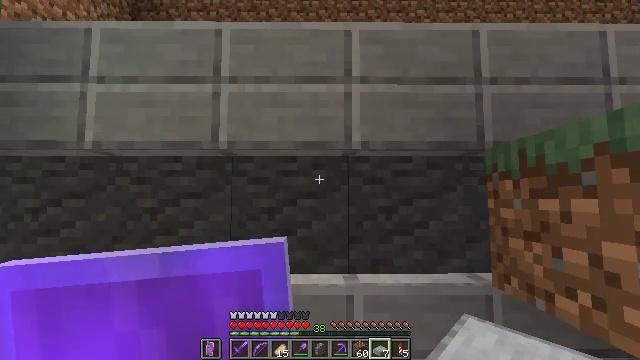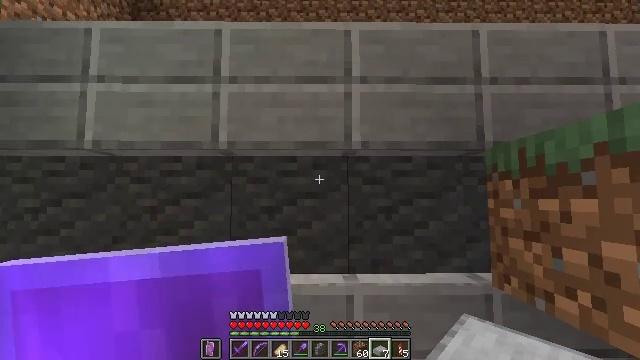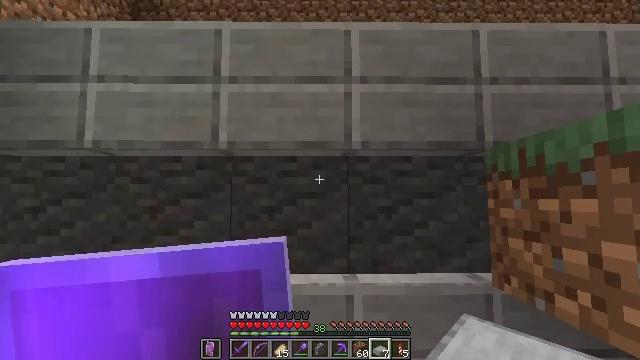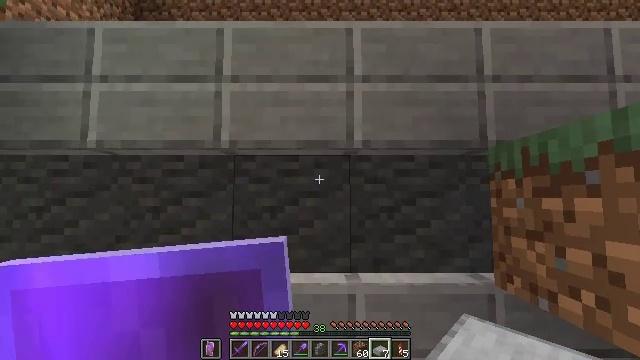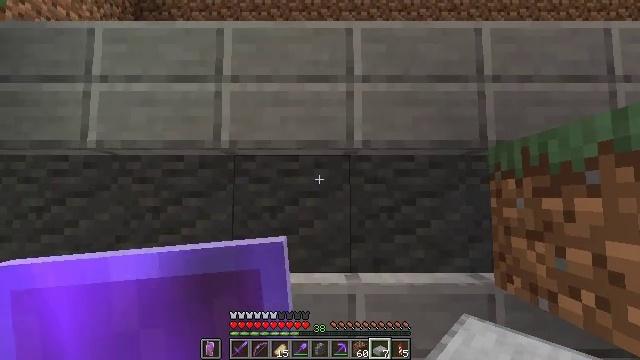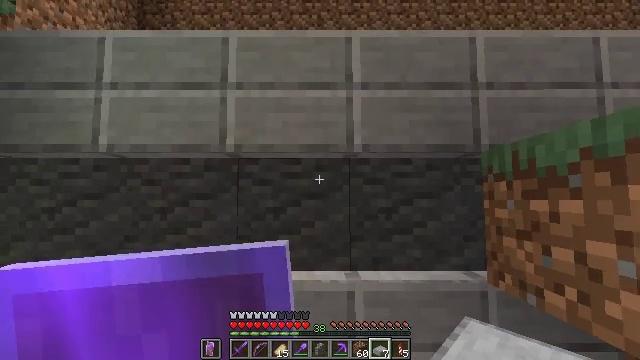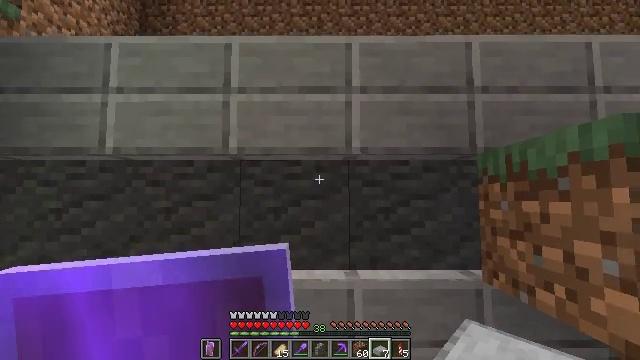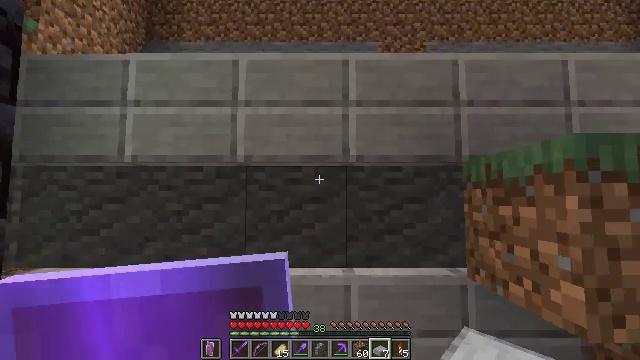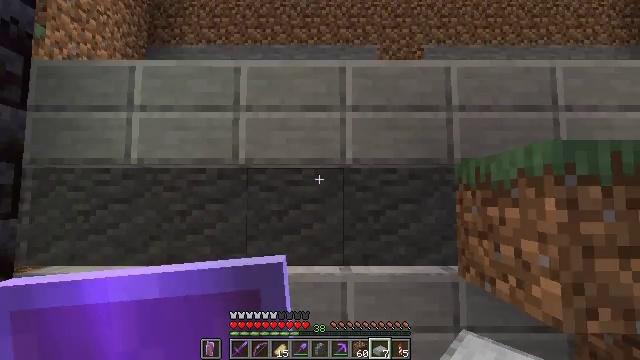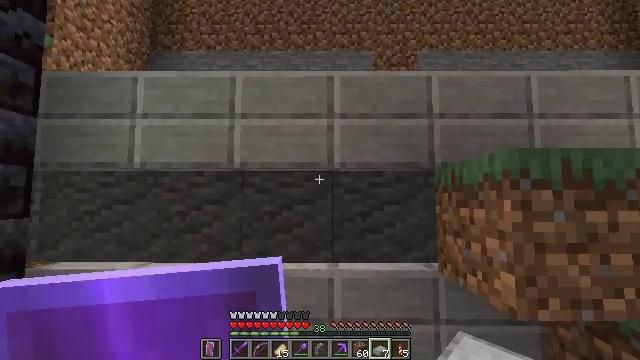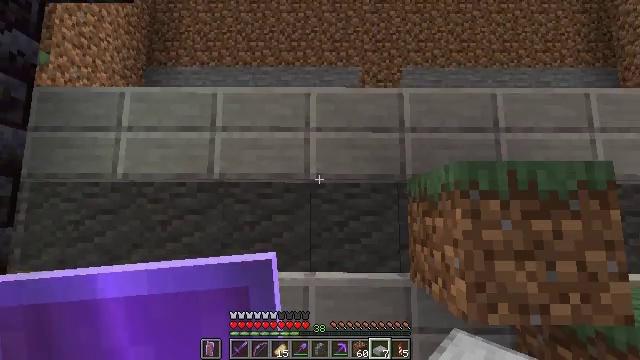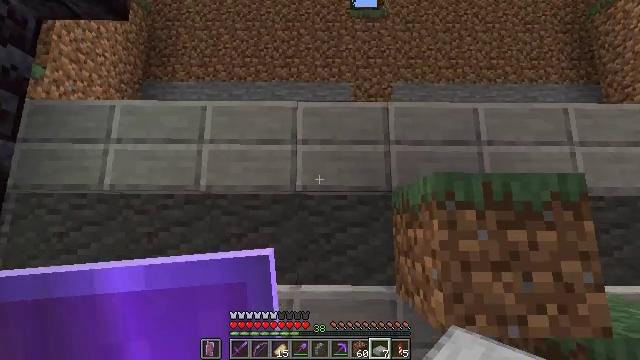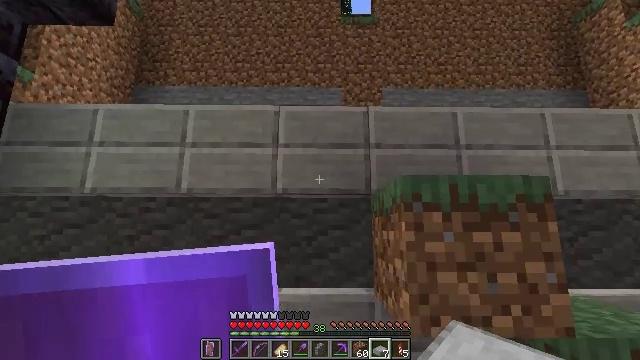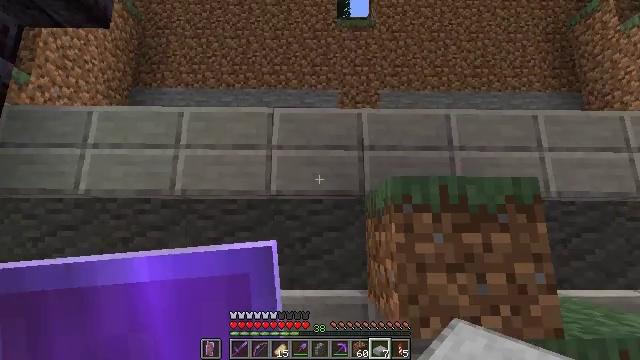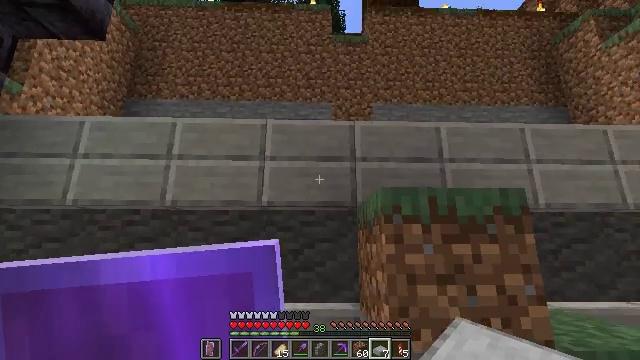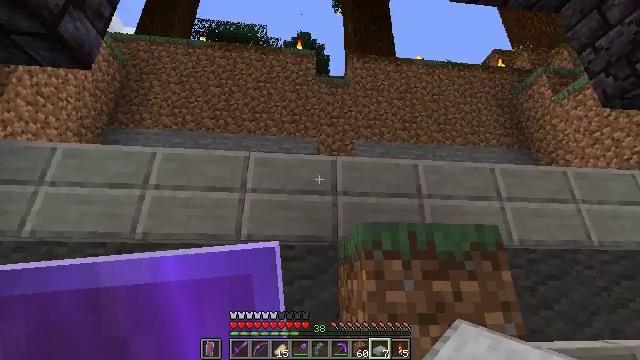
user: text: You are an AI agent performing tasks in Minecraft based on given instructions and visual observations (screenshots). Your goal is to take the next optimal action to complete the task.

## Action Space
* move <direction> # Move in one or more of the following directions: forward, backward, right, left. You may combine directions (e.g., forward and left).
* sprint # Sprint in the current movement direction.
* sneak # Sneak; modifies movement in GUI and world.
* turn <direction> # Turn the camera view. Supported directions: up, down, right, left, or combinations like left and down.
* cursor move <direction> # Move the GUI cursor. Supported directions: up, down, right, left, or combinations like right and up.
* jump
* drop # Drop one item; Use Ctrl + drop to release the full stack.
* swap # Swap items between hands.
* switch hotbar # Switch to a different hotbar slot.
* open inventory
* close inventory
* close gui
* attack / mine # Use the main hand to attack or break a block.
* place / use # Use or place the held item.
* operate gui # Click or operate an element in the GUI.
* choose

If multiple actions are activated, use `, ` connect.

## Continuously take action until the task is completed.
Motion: motion action
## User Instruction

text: Break the smooth stone slab to reuse it.
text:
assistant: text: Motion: no_op
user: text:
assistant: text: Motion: no_op
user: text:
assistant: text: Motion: no_op
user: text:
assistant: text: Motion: no_op
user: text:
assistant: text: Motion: move back
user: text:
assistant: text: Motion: move back
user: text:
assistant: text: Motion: move back
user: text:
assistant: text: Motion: move back and move right
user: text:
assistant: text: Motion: move right
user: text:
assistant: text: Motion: move right, turn up
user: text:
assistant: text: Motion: move right, turn up
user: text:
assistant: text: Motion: no_op
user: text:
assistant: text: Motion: no_op
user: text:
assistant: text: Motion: turn right and up
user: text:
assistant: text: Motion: turn right and up
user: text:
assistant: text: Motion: turn right and up
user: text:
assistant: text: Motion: turn right and up
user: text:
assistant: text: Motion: turn up
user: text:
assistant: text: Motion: turn up
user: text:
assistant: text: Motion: turn left and up
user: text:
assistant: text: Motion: no_op
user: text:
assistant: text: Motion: no_op
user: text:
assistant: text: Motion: no_op
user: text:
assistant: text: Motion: no_op
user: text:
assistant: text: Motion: no_op
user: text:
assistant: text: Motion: no_op
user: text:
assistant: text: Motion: turn left
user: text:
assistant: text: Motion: turn left
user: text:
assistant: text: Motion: no_op
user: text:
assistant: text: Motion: move right, turn left